Interaction volume radius: 5 \u00c5
Interaction volume height: 25 \u00c5
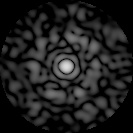
Disorder parameter: 0.7881